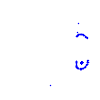
Particle: proton